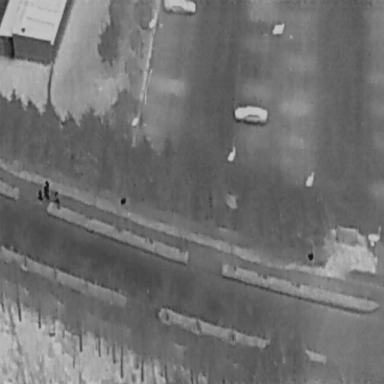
There are five objects shown in the infrared image, including three People, and two Cars.